Question: I'm trying to update the data in the DB through the form on my page, I'm done till viewing each data. But I get an error when I go to update.php. It shows the PHP code in the form input instead of value.

After I replace that PHP code in the input box on the form with new data, data was successfully updated. I only have a problem in viewing the data on the form.
Here is my update.php
'''
<?php
//Start session
session_start();
//Check whether the session variable SESS_MEMBER_ID is present or not
if(!isset($_SESSION['username']) || (trim($_SESSION['password']) == '')) {
header("location: login.php");
exit();
}
?>
<html>
<head>
<title>EXA_mySQL</title>
<meta http-equiv="Content-Type" content="text/html; charset=utf-8">
<style type="text/css">
body,td,th {
font-family: Tahoma, Geneva, sans-serif;
}
</style>
</head>
<body>
<script type="text/javascript">function checkinput() {
var id_mesin = document.getElementById('id_mesin').value;
if(!id_mesin.match(/\S/)) {
alert ('Please enter Machine ID');
return false;
} else {
return true;
}
}
</script>
<?php
$con=mysqli_connect("localhost","username","password","db_name");
// Check connection
if (mysqli_connect_errno())
{
echo "Failed to connect to MySQL: " . mysqli_connect_error();
}
$id_mesin = $_POST['id_mesin'];
$result = mysqli_query($con,"SELECT * FROM asset WHERE id_mesin ='$id_mesin'");
$rows = mysql_fetch_array($result);
?>
<table width="733" border="0" align="center" cellpadding="0" cellspacing="1">
<tr>
<td><form name="form_insert" method="post" action="update_ac.php" onSubmit="return checkinput(this)">
<table width="100%" height="398" border="0" cellpadding="3" cellspacing="1">
<tr>
<td colspan="9" align="center"><strong>Update Data Into EXA_mySQL Database </strong></td>
</tr>
<tr>
<td width="106">MACHINE ID</td>
<td width="6">:</td>
<td colspan="3"><input name="id_mesin" type="text" id="id_mesin" value="<? echo $rows['$id_mesin']; ?>"></td>
<td colspan="2">BRAND</td>
<td width="9">:</td>
<td width="164"><select name="jenama">
<option value=" " selected>Please select :</option>
<option value="SHARP">SHARP</option>
<option value="TOSHIBA">TOSHIBA</option>
<option value="CANON">CANON</option>
<option value="SAMSUNG">SAMSUNG</option>
<option value="MEXTEC">MEXTEC</option>
</select></td>
</tr>
<tr>
<td>MODEL</td>
<td>:</td>
<td colspan="3"><input name="model" type="text" id="model" value="<? echo $rows['model']; ?>"></td>
<td colspan="2">METER START</td>
<td>:</td>
<td><input name="meter_awal" type="text" id="meter_awal" value="<? echo $rows['meter_awal']; ?>"></td>
</tr>
<tr>
<td>SERIAL NO</td>
<td>:</td>
<td colspan="3">MACHINE</td>
<td colspan="2">FEEDER</td>
<td>&nbsp;</td>
<td>FINISHER</td>
</tr>
<tr>
<td>&nbsp;</td>
<td>&nbsp;</td>
<td colspan="3"><input name="siri_mesin" type="text" id="siri_mesin" value="<? echo $rows['siri_mesin']; ?>"></td>
<td colspan="3"><input name="siri_feeder" type="text" id="siri_feeder" value="<? echo $rows['siri_feeder']; ?>"></td>
<td><input name="siri_finisher" type="text" id="siri_finisher" value="<? echo $rows['siri_finisher']; ?>"></td>
</tr>
<tr>
<td>STOCK IN</td>
<td>:</td>
<td width="58">DATE</td>
<td width="8">:</td>
<td width="220"><input type="text" name="stok_in" id="stok_in" value="<? echo $rows['stok_in']; ?>"></td>
<td colspan="2">D.O NO </td>
<td>:</td>
<td><input type="text" name="in_do" id="in_do" value="<? echo $rows['in_do']; ?>"></td>
</tr>
<tr>
<td>LOCATION</td>
<td>:</td>
<td colspan="3"><select name="lokasi">
<option value="Location not set" selected>Please select :</option>
<option value="HQ WAREHOUSE">HQ WAREHOUSE</option>
<option value="CHENDERING WAREHOUSE">CHENDERING WAREHOUSE</option>
</select></td>
<td colspan="2">J.S.O</td>
<td>:</td>
<td><input type="text" name="js_order" id="js_order" value="<? echo $rows['js_order']; ?>"></td>
</tr>
<tr>
<td>STOCK OUT</td>
<td>:</td>
<td>DATE</td>
<td>:</td>
<td><input type="text" name="stok_out" id="stok_out" value="<? echo $rows['stok_out']; ?>"></td>
<td colspan="2">D.O NO </td>
<td>:</td>
<td><input type="text" name="out_do" id="out_do" value="<? echo $rows['out_do']; ?>"></td>
</tr>
<tr>
<td>CUSTOMER</td>
<td>:</td>
<td colspan="7"><input name="pelangan" type="text" id="pelangan" size="90" value="<? echo $rows['pelangan']; ?>"></td>
</tr>
<tr>
<td>ADDRESS</td>
<td>:</td>
<td colspan="7"><textarea name="pelangan_alamat" cols="69" id="pelangan_alamat" value="<? echo $rows['pelangan_alamat']; ?>"></textarea></td>
</tr>
<tr>
<td>CONTACT PERSON</td>
<td>:</td>
<td colspan="4"><input name="pelangan_person" type="text" id="pelangan_person" size="50" value="<? echo $rows['pelangan_person']; ?>"></td>
<td width="109">NO TEL/HP</td>
<td>:</td>
<td><input type="text" name="pelangan_no" id="pelangan_no" value="<? echo $rows['pelangan_no']; ?>"></td>
</tr>
<tr>
<td>TECHNICIAN INCHARGE</td>
<td>:</td>
<td colspan="4"><input name="tech" type="text" id="tech" size="50" value="<? echo $rows['tech']; ?>"></td>
<td>NO TEL/HP</td>
<td>:</td>
<td><input type="text" name="tech_no" id="tech_no" value="<? echo $rows['tech_no']; ?>"></td>
</tr>
<tr>
<td>STATUS</td>
<td>:</td>
<td colspan="3"><select name="status">
<option value="Status not set" selected>Please select :</option>
<option value="ORDER PURCHASE">ORDER PURCHASE</option>
<option value="RENTAL">RENTAL</option>
<option value="HIRE PURCHASE">HIRE PURCHASE</option>
</select></td>
<td colspan="3">&nbsp;</td>
<td>&nbsp;</td>
</tr>
<tr>
<td>&nbsp;</td>
<td>&nbsp;</td>
<td colspan="3">&nbsp;</td>
<td colspan="3" align="left"><input type="submit" name="Submit" value="Save"></td>
</tr>
<tr>
<td>&nbsp;</td>
</tr>
</table>
</form>
</td>
</tr>
</table>
<?php
mysqli_close($con);
?>
</body>
</html>
'''
I'm trying with few other codes for
'''
value="<? echo $rows['pelangan_person']; ?>"
'''
but they're still not working. I can't find the correct code for the value to show 'the value', not the code. Can anyone help me?
here is my data_view page with button to update data.
'''
<?php
//Start session
session_start();
//Check whether the session variable SESS_MEMBER_ID is present or not
if(!isset($_SESSION['username']) || (trim($_SESSION['password']) == '')) {
header("location: login.php");
exit();
}
?>
<html>
<head>
<title>EXA_mySQL</title>
</head>
<body>
<?php
$con=mysqli_connect("","","","");
// Check connection
if (mysqli_connect_errno())
{
echo "Failed to connect to MySQL: " . mysqli_connect_error();
}
$id_mesin = $_POST['id_mesin'];
$result = mysqli_query($con,"SELECT * FROM asset WHERE id_mesin ='$id_mesin'");
echo "<table border='1'>
<tr>
<th>No Tag</th>
<th>Jenama</th>
<th>Model</th>
<th>No Siri</th>
<th>Status</th>
<th>Pemilik</th>
<th>Lokasi</th>
<th>Rekod</th>
<th>Update</th>
</tr>";
while($row = mysqli_fetch_array($result))
{
"<tr>";
echo "<td>" . $row['id_mesin'] . "</td>";
echo "<td>" . $row['jenama'] . "</td>";
echo "<td>" . $row['model'] . "</td>";
echo "<td>" . $row['siri_mesin'] . "</td>";
echo "<td>" . $row['status'] . "</td>";
echo "<td>" . $row['pemilik'] . "</td>";
echo "<td>" . $row['lokasi'] . "</td>";
echo "<td>" . $row['rekod'] . "</td>";
//echo "<td><a href='update.php?id=" . $row['id_mesin'] . "'>update</a></td>";
echo "<form method='post'>";
echo "<td> <input type='hidden' value='" . $row["id_mesin"] . "' name='id_mesin'>";
echo "<input type='submit' onclick='myPopup2()' value='Update'></td>";
echo "</form>";
echo "</tr>";
}
echo "<a href='exa_mysql.php'>Back to EXA_mySQL</a>";
?>
<script type="text/javascript">
function myPopup2() {
window.open( "http://localhost/update.php", "myWindow",
"status = 1,location=no,toolbar=no, resizable=no, height = 600, width = 900" )
}
</script>
<?php
mysqli_close($con);
?>
</body>
</html>
'''
could the cause is from data_view page that didn't sent any value to update.php?
here is my table data structure :
'''
CREATE TABLE 'asset' (
'id_mesin' varchar(15) NOT NULL,
'jenama' text NOT NULL,
'model' varchar(15) NOT NULL,
'siri_mesin' varchar(15) NOT NULL,
'siri_feeder' varchar(15) NOT NULL,
'siri_finisher' varchar(15) NOT NULL,
'meter_awal' int(15) NOT NULL,
'lokasi' text NOT NULL,
'status' text NOT NULL,
'stok_in' date NOT NULL,
'stok_out' date NOT NULL,
'in_do' varchar(15) NOT NULL,
'out_do' varchar(15) NOT NULL,
'pelangan' varchar(150) NOT NULL,
'pelangan_alamat' varchar(5000) NOT NULL,
'pelangan_person' text NOT NULL,
'pelangan_no' int(15) NOT NULL,
'js_order' varchar(15) NOT NULL,
'tech' text NOT NULL,
'tech_no' int(15) NOT NULL,
PRIMARY KEY ('id_mesin')
) ENGINE=InnoDB DEFAULT CHARSET=utf8
'''
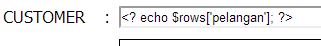
Answer: Try this:
'''
<?php
//Start session
session_start();
//Check whether the session variable SESS_MEMBER_ID is present or not
if (!isset($_SESSION['username']) || (trim($_SESSION['password']) == '')) {
header("location: login.php");
exit();
}
?>
<html>
<head>
<title>EXA_mySQL</title>
<meta http-equiv="Content-Type" content="text/html; charset=utf-8">
<style type="text/css">
body,td,th {
font-family: Tahoma, Geneva, sans-serif;
}
</style>
</head>
<body>
<script type="text/javascript">function checkinput() {
var id_mesin = document.getElementById('id_mesin').value;
if (!id_mesin.match(/\S/)) {
alert('Please enter Machine ID');
return false;
} else {
return true;
}
}
</script>
<?php
$con = mysqli_connect("", "", "", "");
// Check connection
if (mysqli_connect_errno()) {
echo "Failed to connect to MySQL: " . mysqli_connect_error();
}
$id_mesin = isset($_POST['id_mesin']);
$query = "SELECT * FROM asset WHERE id_mesin ='" . $id_mesin . "'";
$result = mysqli_query($con, $query) or die(mysqli_error($con));
$rows = mysqli_fetch_assoc($result);
?>
<table width="733" border="0" align="center" cellpadding="0" cellspacing="1">
<tr>
<td><form name="form_insert" method="post" action="update_ac.php" onSubmit="return checkinput(this);">
<table width="100%" height="398" border="0" cellpadding="3" cellspacing="1">
<tr>
<td colspan="9" align="center"><strong>Update Data Into EXA_mySQL Database </strong></td>
</tr>
<tr>
<td width="106">MACHINE ID</td>
<td width="6">:</td>
<td colspan="3"><input name="id_mesin" type="text" id="id_mesin" value="<?php
IF (!empty($id_mesin)) {
echo $id_mesin;
};
?>"></td>
<td colspan="2">BRAND</td>
<td width="9">:</td>
<td width="164"><select name="jenama">
<option value="SHARP" <?php IF ($rows['jenama'] === "SHARP") echo 'selected=selected'; ?> >SHARP</option>
<option value="TOSHIBA" <?php IF ($rows['jenama'] === "TOSHIBA") echo 'selected=selected'; ?> >TOSHIBA</option>
<option value="CANON" <?php IF ($rows['jenama'] === "CANON") echo 'selected=selected'; ?> >CANON</option>
<option value="SAMSUNG" <?php IF ($rows['jenama'] === "SAMSUNG") echo 'selected=selected'; ?> >SAMSUNG</option>
<option value="MEXTEC" <?php IF ($rows['jenama'] === "MEXTEX") echo 'selected=selected'; ?>>MEXTEC</option>
</select></td>
</tr>
<tr>
<td>MODEL</td>
<td>:</td>
<td colspan="3"><input name="model" type="text" id="model" value="<?php
IF (!empty($rows['model'])) {
echo $rows['model'];
};
?>"></td>
<td colspan="2">METER START</td>
<td>:</td>
<td><input name="meter_awal" type="text" id="meter_awal" value="<?php
IF (!empty($rows['meter_awal'])) {
echo $rows['meter_awal'];
};
?>"></td>
</tr>
<tr>
<td>SERIAL NO</td>
<td>:</td>
<td colspan="3">MACHINE</td>
<td colspan="2">FEEDER</td>
<td>&nbsp;</td>
<td>FINISHER</td>
</tr>
<tr>
<td>&nbsp;</td>
<td>&nbsp;</td>
<td colspan="3"><input name="siri_mesin" type="text" id="siri_mesin" value="<?php
IF (!empty($rows['siri_mesin'])) {
echo $rows['siri_mesin'];
};
?>"></td>
<td colspan="3"><input name="siri_feeder" type="text" id="siri_feeder" value="<?php
IF (!empty($rows['siri_feeder'])) {
echo $rows['siri_feeder'];
};
?>"></td>
<td><input name="siri_finisher" type="text" id="siri_finisher" value="<?php
IF (!empty($rows['siri_finisher'])) {
echo $rows['siri_finisher'];
};
?>"></td>
</tr>
<tr>
<td>STOCK IN</td>
<td>:</td>
<td width="58">DATE</td>
<td width="8">:</td>
<td width="220"><input type="text" name="stok_in" id="stok_in" value="<?php
IF (!empty($rows['stok_in'])) {
echo $rows['stok_in'];
};
?>"></td>
<td colspan="2">D.O NO </td>
<td>:</td>
<td><input type="text" name="in_do" id="in_do" value="<?php
IF (!empty($rows['in_do'])) {
echo $rows['in_do'];
};
?>"></td>
</tr>
<tr>
<td>LOCATION</td>
<td>:</td>
<td colspan="3"><select name="lokasi">
<option value="HQ WAREHOUSE" <?php IF ($rows['lokasi'] === "HQ WAREHOUSE") echo 'selected=selected'; ?> >HQ WAREHOUSE</option>
<option value="CHENDERING WAREHOUSE" <?php IF ($rows['lokasi'] === "CHENDERING WAREHOUSE") echo 'selected=selected'; ?> >CHENDERING WAREHOUSE</option>
</select></td>
<td colspan="2">J.S.O</td>
<td>:</td>
<td><input type="text" name="js_order" id="js_order" value="<?php
IF (!empty($rows['js_order'])) {
echo $rows['js_order'];
};
?>"></td>
</tr>
<tr>
<td>STOCK OUT</td>
<td>:</td>
<td>DATE</td>
<td>:</td>
<td><input type="text" name="stok_out" id="stok_out" value="<?php
IF (!empty($rows['stok_out'])) {
echo $rows['stok_out'];
};
?>"></td>
<td colspan="2">D.O NO </td>
<td>:</td>
<td><input type="text" name="out_do" id="out_do" value="<?php
IF (!empty($rows['out_do'])) {
echo $rows['out_do'];
};
?>"></td>
</tr>
<tr>
<td>CUSTOMER</td>
<td>:</td>
<td colspan="7"><input name="pelangan" type="text" id="pelangan" size="90" value="<?php
IF (!empty($rows['pelangan'])) {
echo $rows['pelangan'];
};
?>"></td>
</tr>
<tr>
<td>ADDRESS</td>
<td>:</td>
<div> <td colspan="7"><textarea name="pelangan_alamat" cols="69" id="pelangan_alamat" ><?php IF (!empty($rows['pelangan_alamat'])) {echo $rows['pelangan_alamat'];}; ?></textarea></div></td>
</tr>
<tr>
<td>CONTACT PERSON</td>
<td>:</td>
<td colspan="4"><input name="pelangan_person" type="text" id="pelangan_person" size="50" value="<?php
IF (!empty($rows['pelangan_person'])) {
echo $rows['pelangan_person'];
};
?>"></td>
<td width="109">NO TEL/HP</td>
<td>:</td>
<td><input type="text" name="pelangan_no" id="pelangan_no" value="<?php
IF (!empty($rows['pelangan_no'])) {
echo $rows['pelangan_no'];
};
?>"></td>
</tr>
<tr>
<td>TECHNICIAN INCHARGE</td>
<td>:</td>
<td colspan="4"><input name="tech" type="text" id="tech" size="50" value="<?php
IF (!empty($rows['stok_out'])) {
echo $rows['tech'];
};
?>"></td>
<td>NO TEL/HP</td>
<td>:</td>
<td><input type="text" name="tech_no" id="tech_no" value="<?php
IF (!empty($rows['tech_no'])) {
echo $rows['tech_no'];
};
?>"></td>
</tr>
<tr>
<td>STATUS</td>
<td>:</td>
<td colspan="3"><select name="status">
<option value="ORDER PURCHASE" <?php IF ($rows['status'] === "ORDER PURCHASE") echo 'selected=selected'; ?> >ORDER PURCHASE</option>
<option value="RENTAL" <?php IF ($rows['status'] === "RENTAL") echo 'selected=selected'; ?> >RENTAL</option>
<option value="HIRE PURCHASE" <?php IF ($rows['status'] === "HIRE PURCHASE") echo 'selected=selected'; ?>>HIRE PURCHASE</option>
</select></td>
<td colspan="3">&nbsp;</td>
<td>&nbsp;</td>
</tr>
<tr>
<td>&nbsp;</td>
<td>&nbsp;</td>
<td colspan="3">&nbsp;</td>
<td colspan="3" align="left"><input type="submit" name="Submit" value="Save"></td>
</tr>
<tr>
<td>&nbsp;</td>
</tr>
</table>
</form>
</td>
</tr>
</table>
<?php
mysqli_close($con);
?>
</body>
</html>
'''
Before you can test it fill in the username, password, etc.